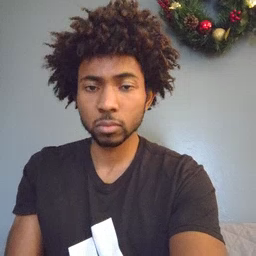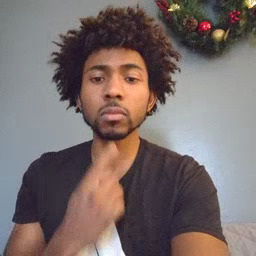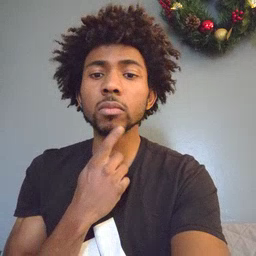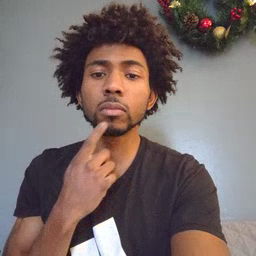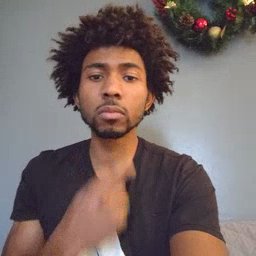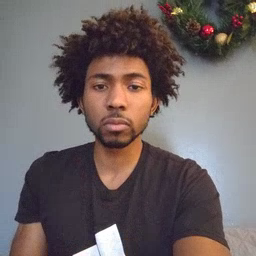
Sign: chin